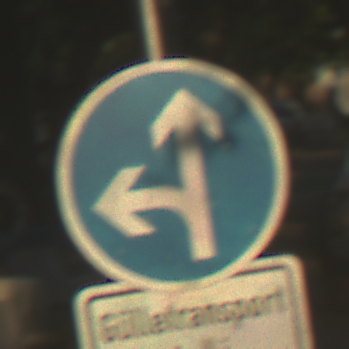
Verkehrszeichen: VorgeschriebeneFahrtrichtungGeradeausOderLinks
Zusatzzeichen unten: BesondereFahrzeugeUndTransportgueter12
Umgebung: Outdoor, Suburban
Tageszeit: SunriseSunset
Wetter: Clear
Licht: Natural
Jahreszeit: NotSpecified
Kontrast: HighContrast